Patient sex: M
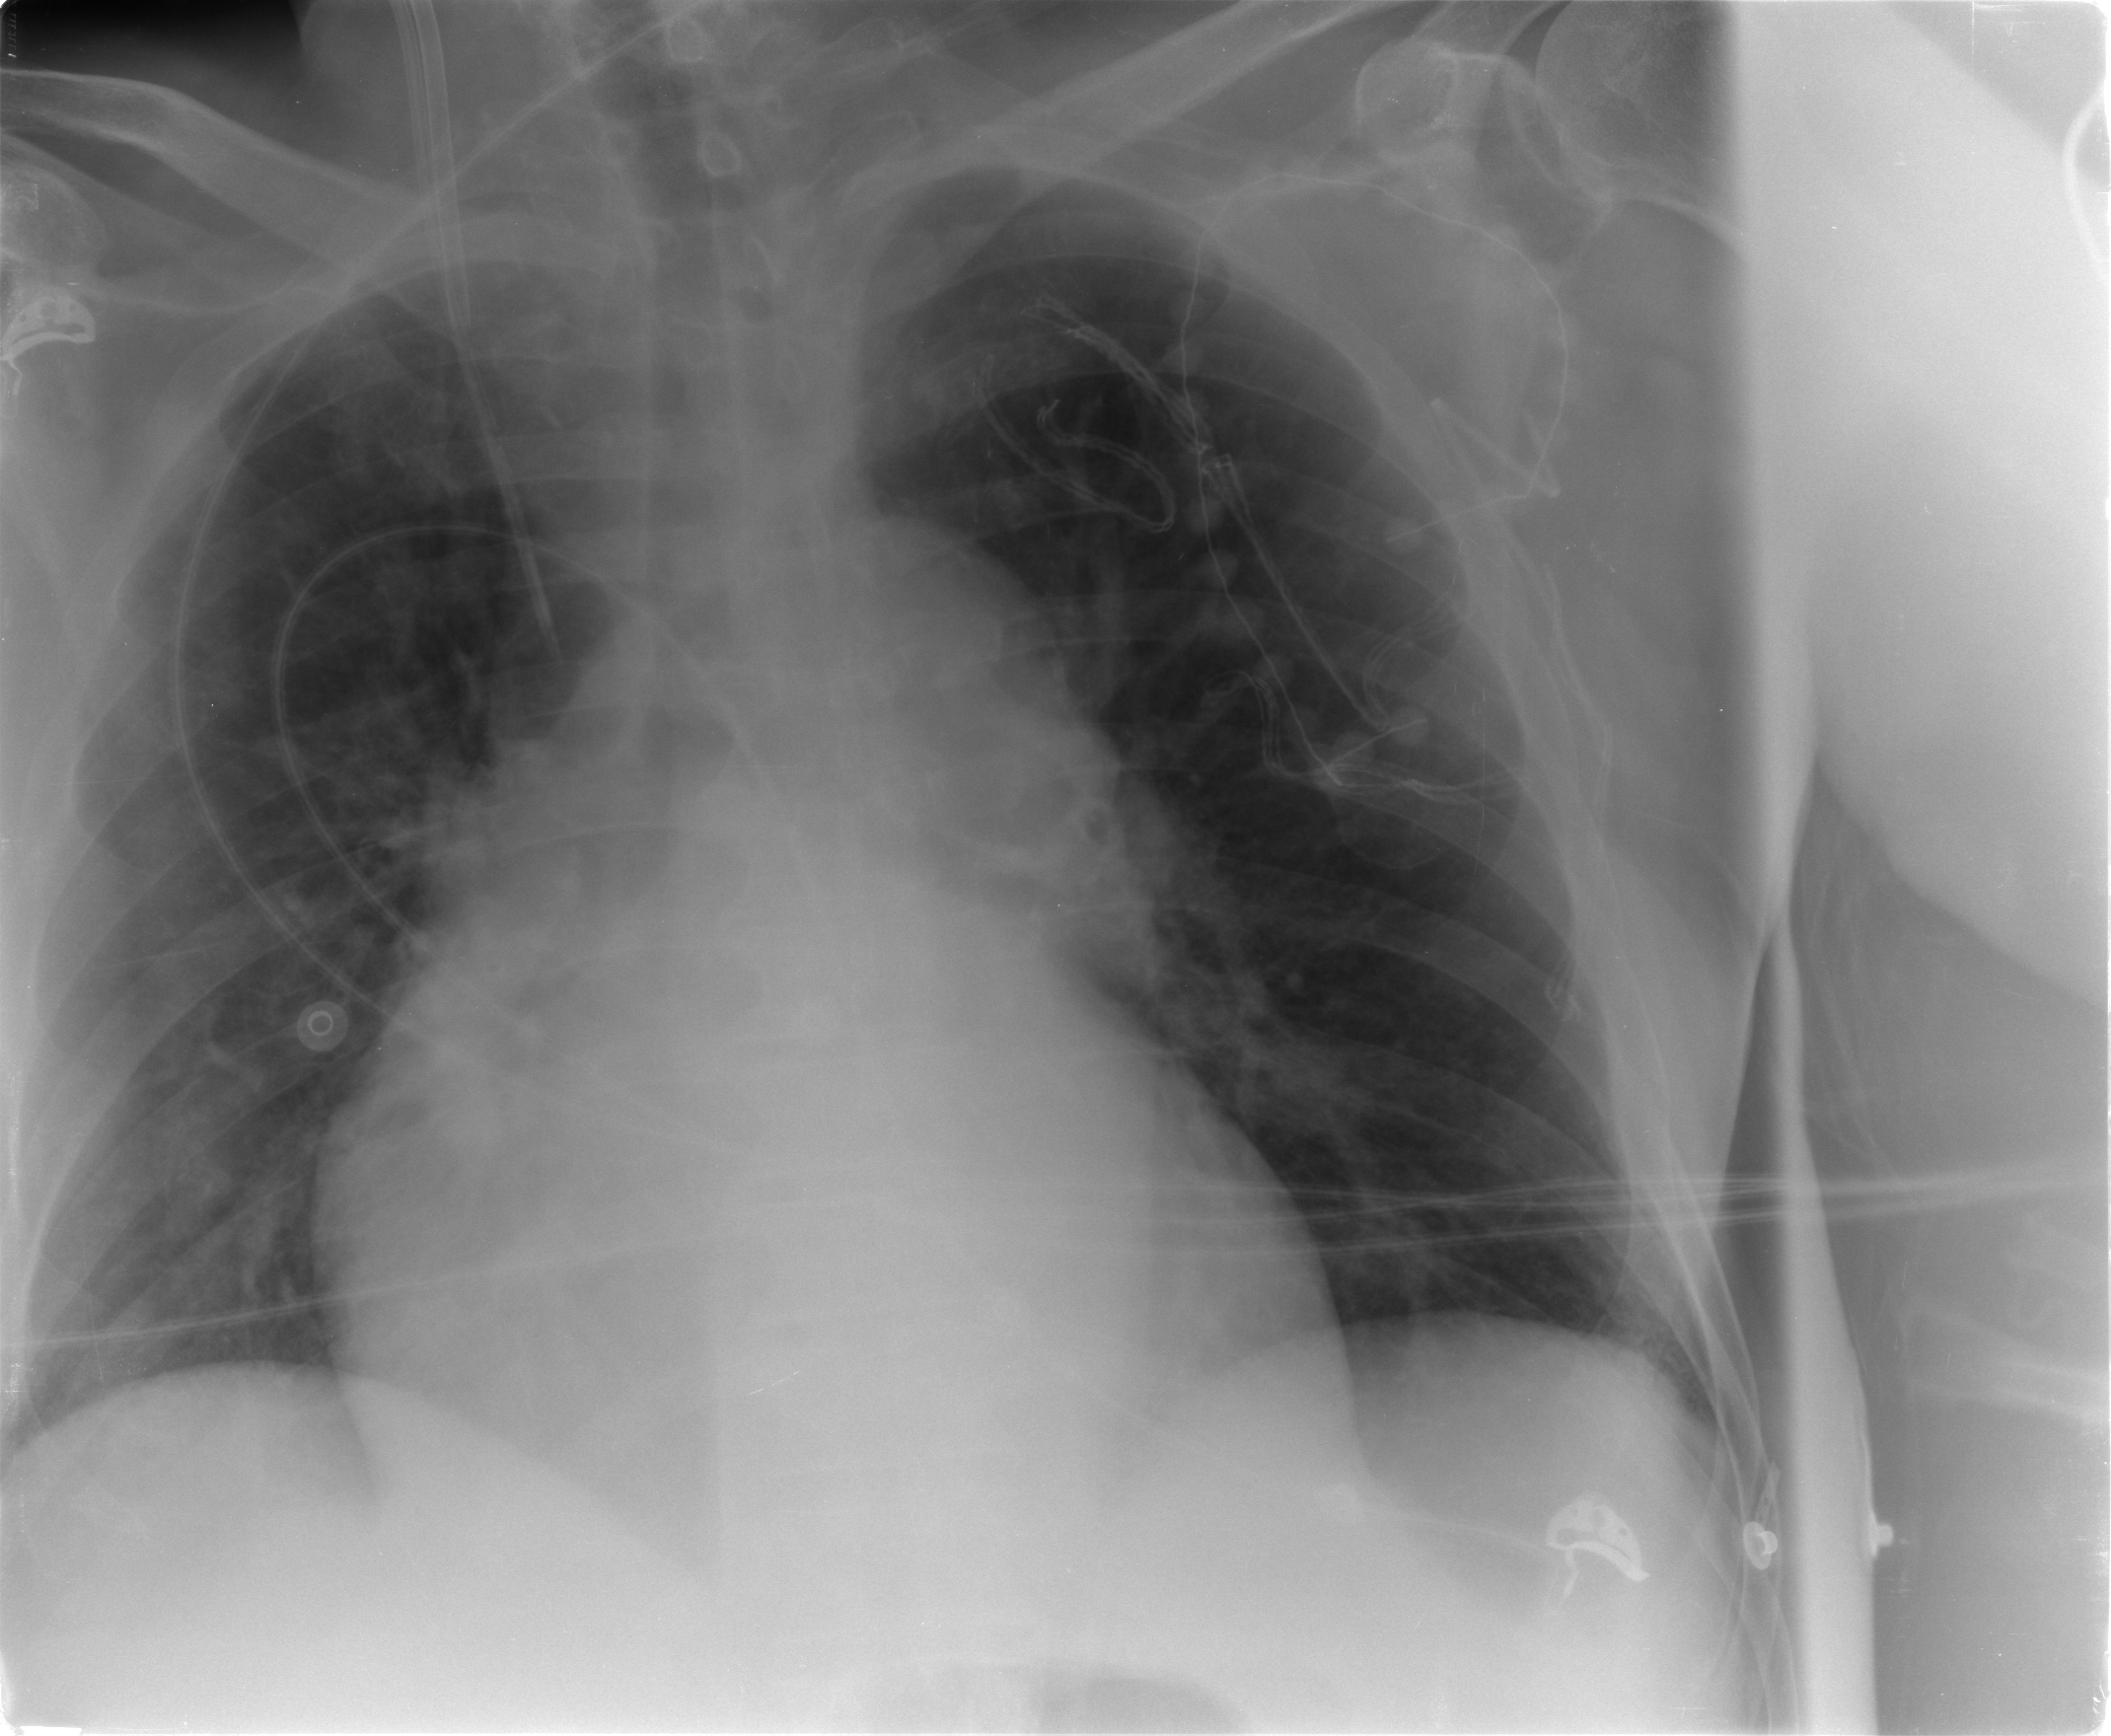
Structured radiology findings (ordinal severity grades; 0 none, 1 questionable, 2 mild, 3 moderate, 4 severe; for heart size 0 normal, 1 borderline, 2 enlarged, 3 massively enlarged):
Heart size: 2
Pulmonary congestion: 1
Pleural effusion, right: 0
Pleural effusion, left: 0
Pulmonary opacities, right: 0
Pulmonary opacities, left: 0
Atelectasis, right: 0
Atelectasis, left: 0